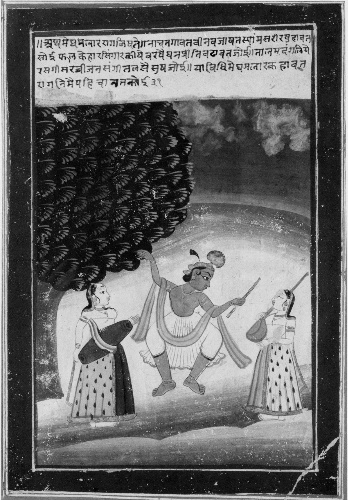
Date: late 19th–early 20th century
Object type: Leaf from a Ragamala (?)
Classification: Paintings
Medium: Colors and gold on paper
Culture: India
Period: Rajput
Dimensions: 9 5/8 x 7 1/8 in. (24.4 x 18.1 cm)
Department: Asian Art
Credit line: Gift of Adele Simpson, 1964
Accession year: 1964
Repository: Metropolitan Museum of Art, New York, NY
Tags: Women|Musical Instruments|Dancing|Krishna|Musicians